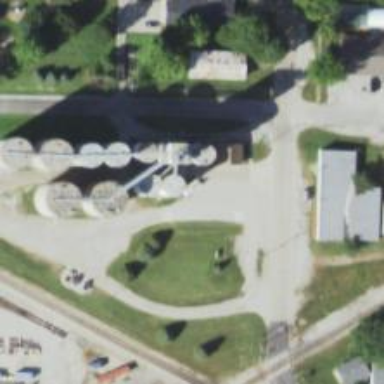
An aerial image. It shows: Silo.